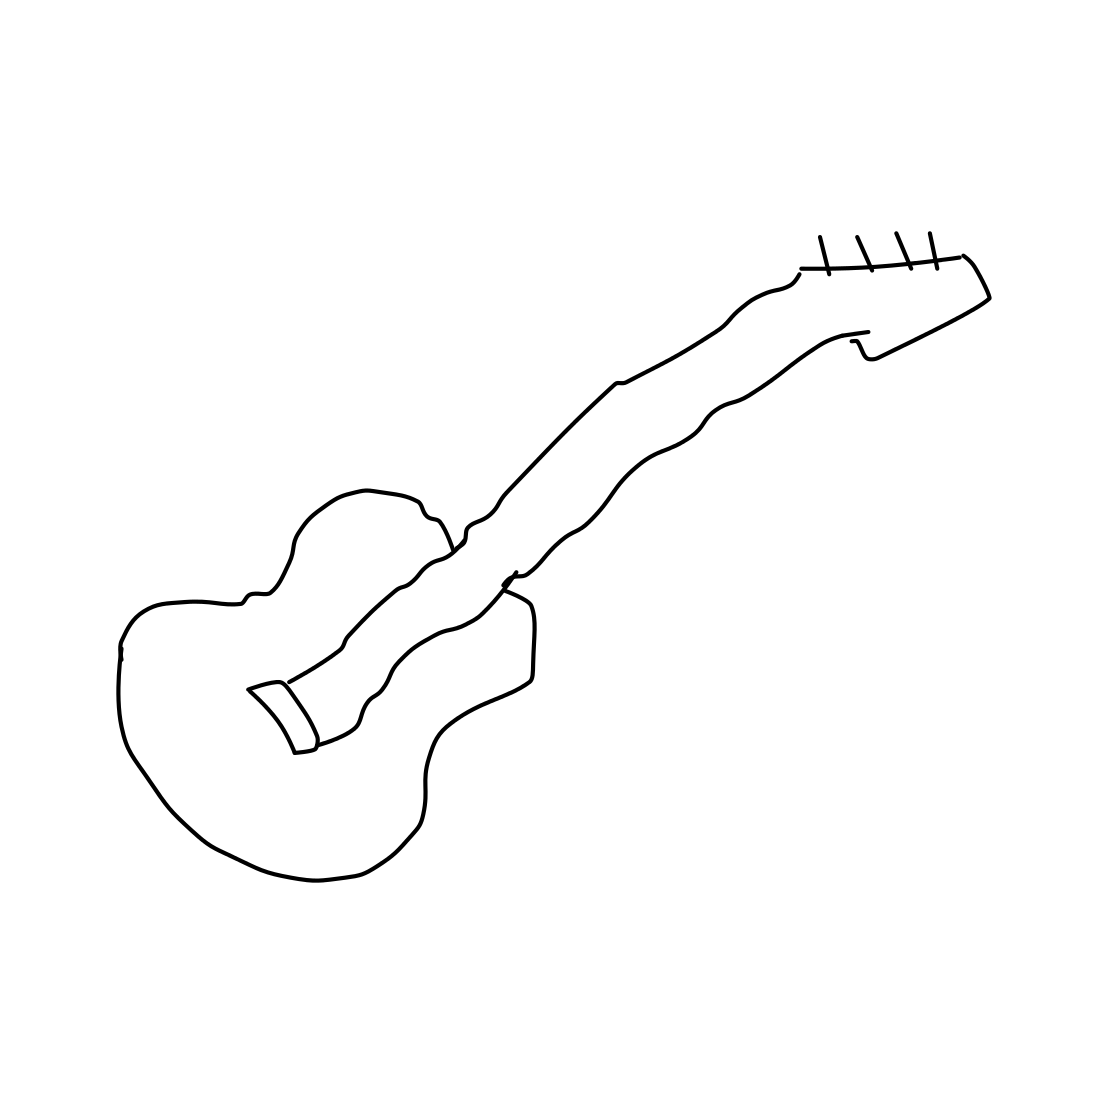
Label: guitar